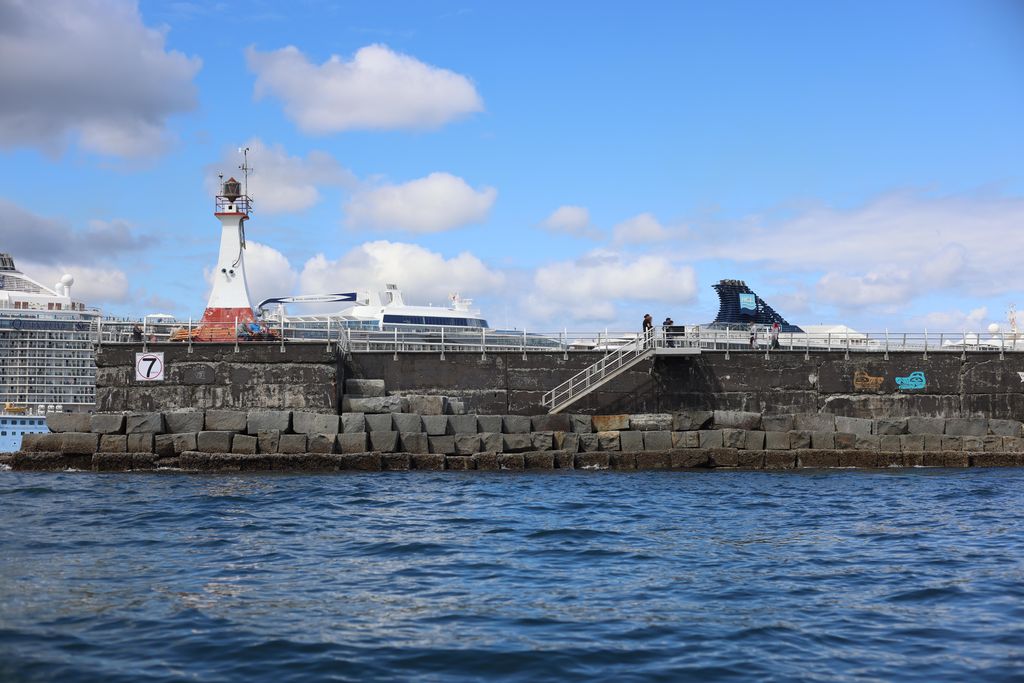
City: victoria